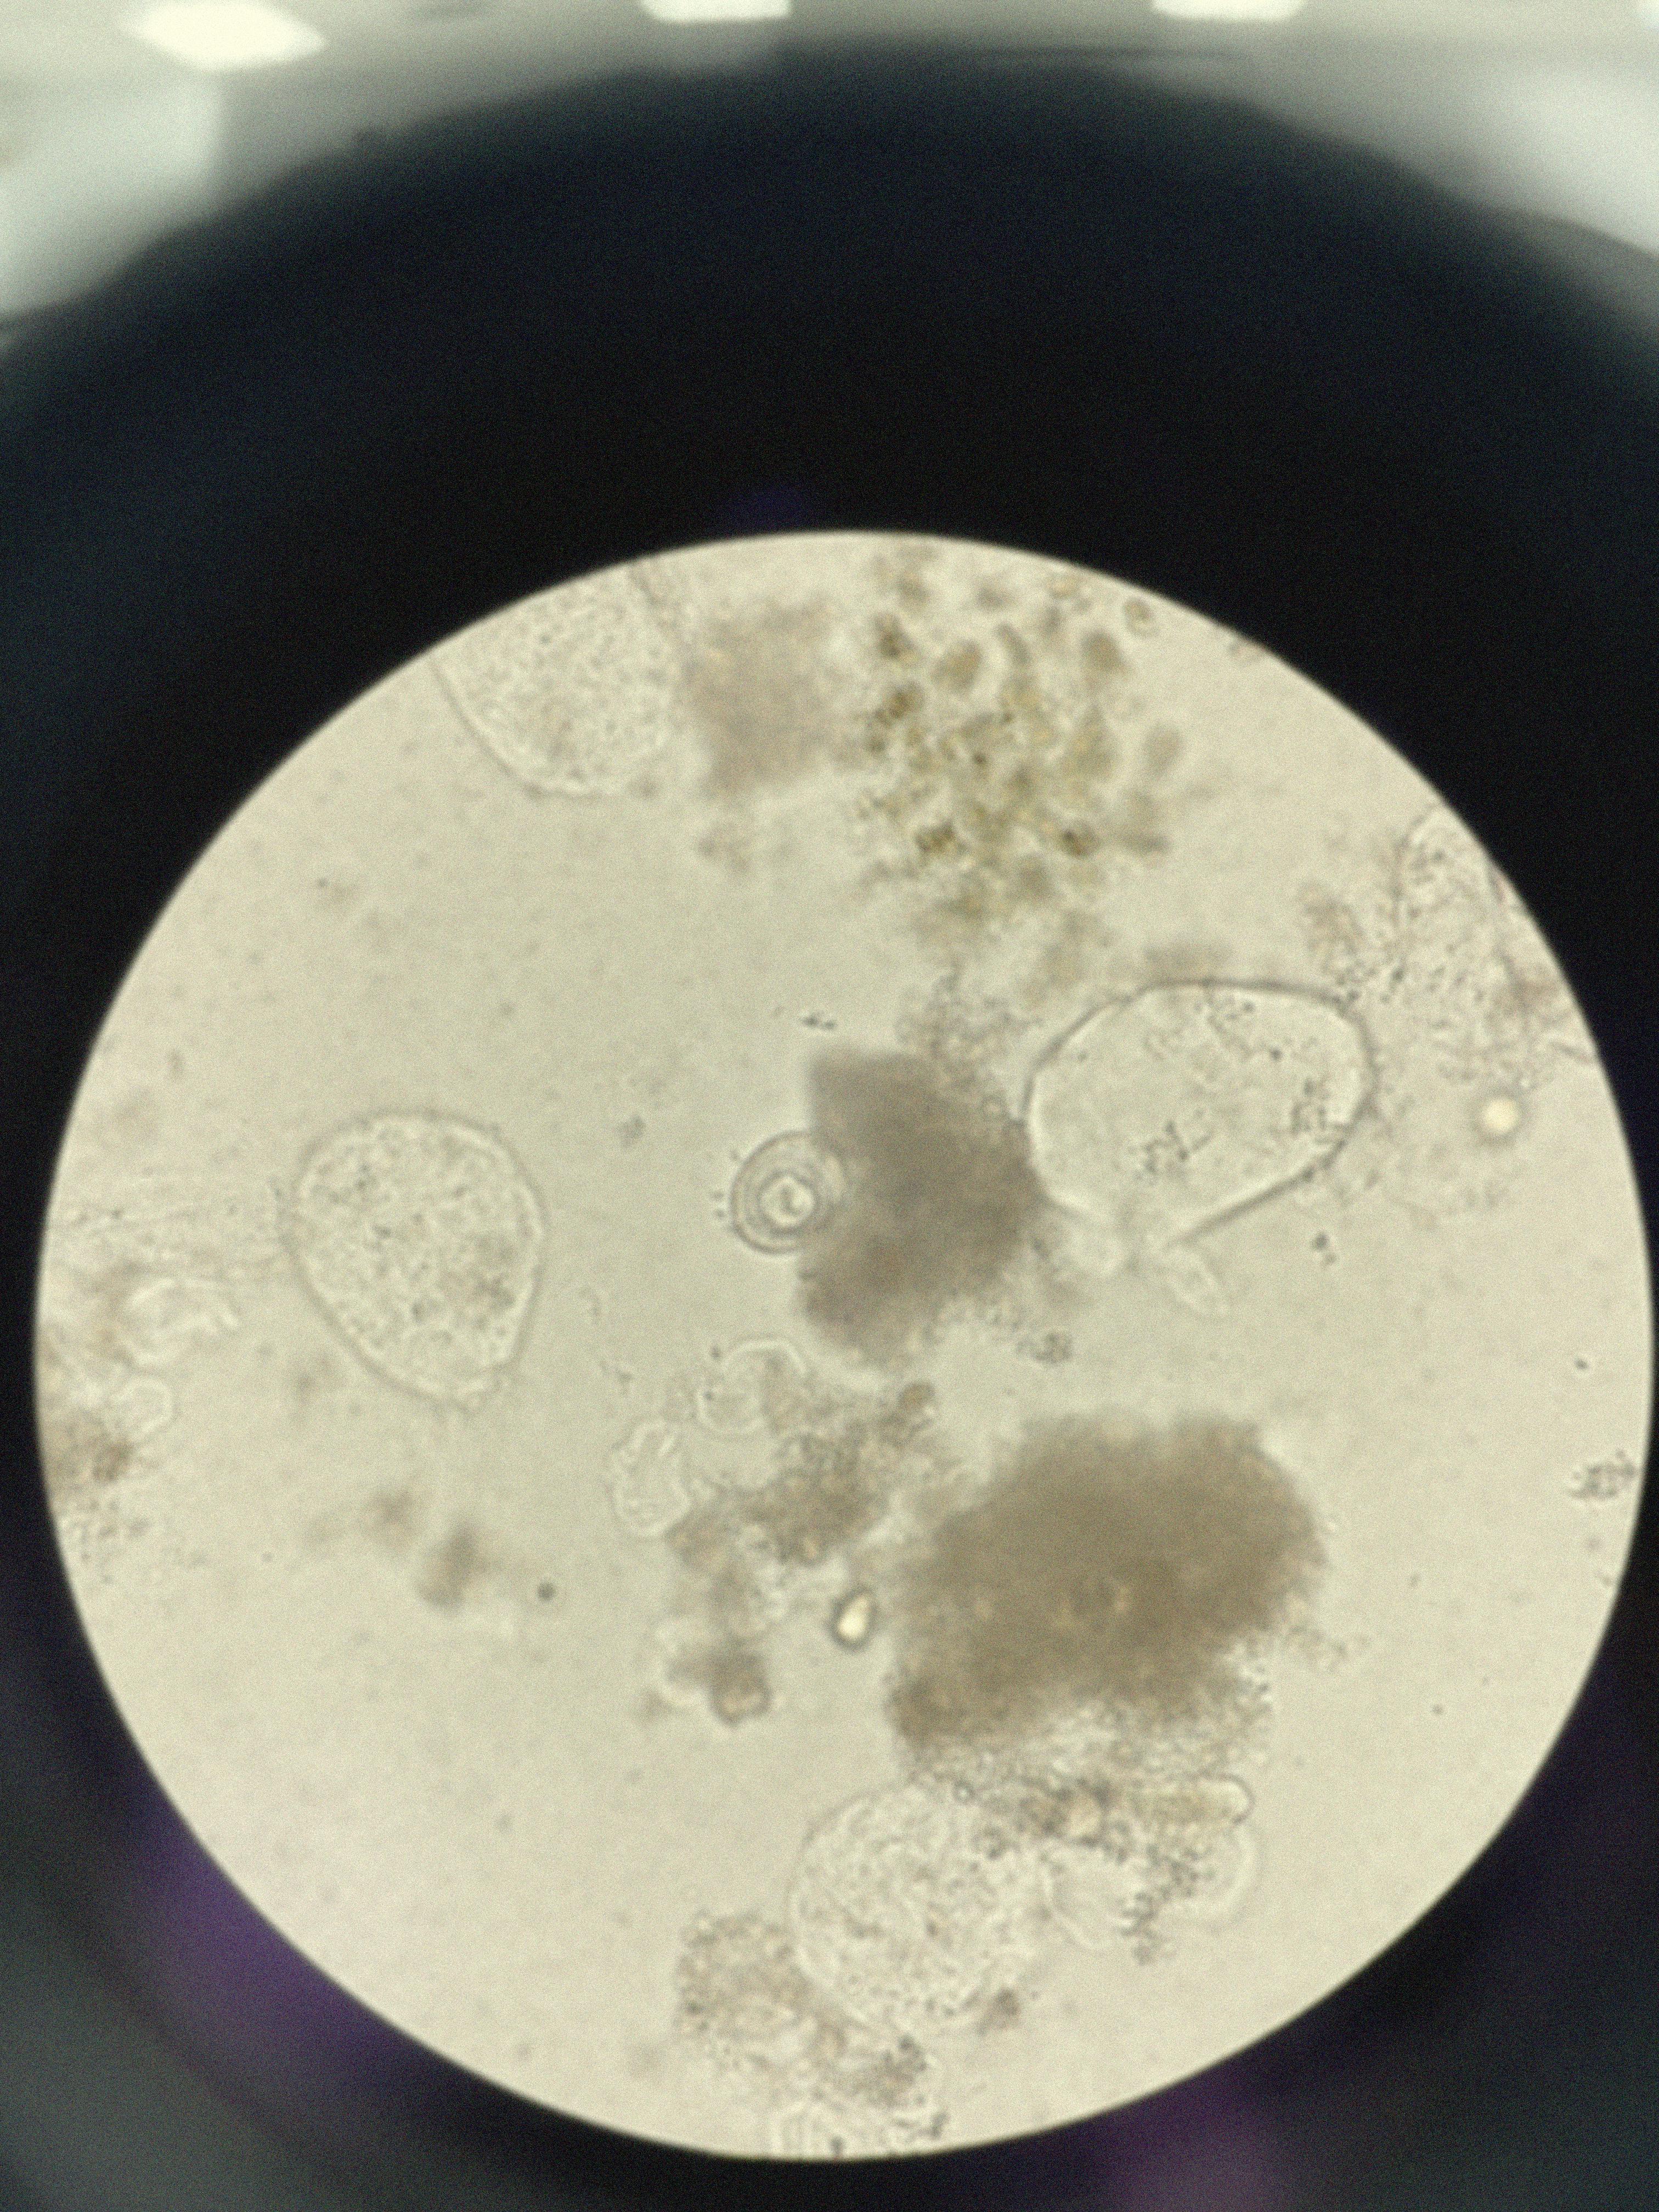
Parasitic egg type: Hymenolepis nana